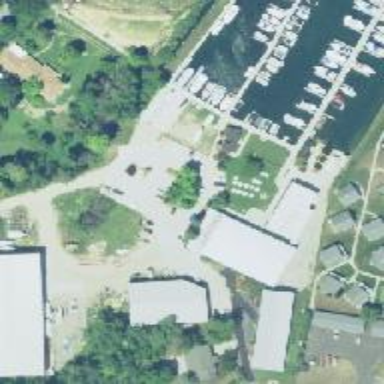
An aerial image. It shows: Marina on leisure land.